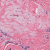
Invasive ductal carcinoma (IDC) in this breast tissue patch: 0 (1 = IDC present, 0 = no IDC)